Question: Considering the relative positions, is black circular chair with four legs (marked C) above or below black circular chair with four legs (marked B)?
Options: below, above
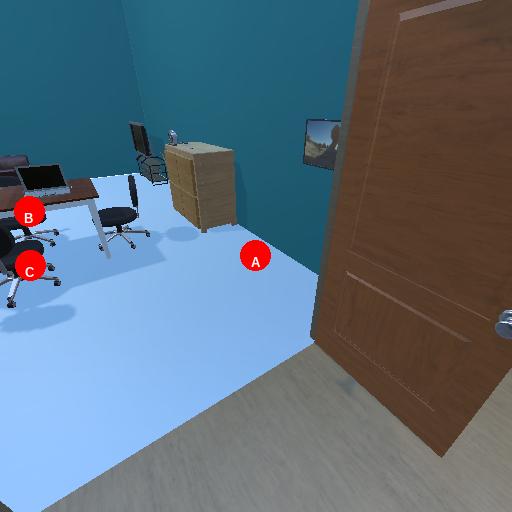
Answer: below